Question: Firstly, please take a look at a snippet in 'mule-config.xml':
'''
<model name="userModel">
<service name="userService">
<inbound>
<inbound-endpoint address="http://localhost:63080"/>
</inbound>
<outbound>
<filtering-router>
<outbound-endpoint address="vm://userController"/>
<or>
<restlet:uri-template-filter pattern="/users/{userId}" verbs="GET"/>
<restlet:uri-template-filter pattern="/users" verbs="POST"/>
<restlet:uri-template-filter pattern="/users" verbs="PUT"/>
<restlet:uri-template-filter pattern="/users/{userId}" verbs="DELETE"/>
</or>
</filtering-router>
</outbound>
</service>
<service name="userController">
<inbound>
<inbound-endpoint address="vm://userController"/>
</inbound>
<!-- TODO: How to implement UserController -->
<component class="com.ggd543.mulerestletdemo.user.UserController"/>
</service>
</model>
'''
When I deploy it to '$MULE_HOME/apps', mule complain :

PS: My mule version is 3.1.2 and i am using 'mule-transport-restlet-2.0.jar'
Is there any wrong in my 'mule-config.xml' ?
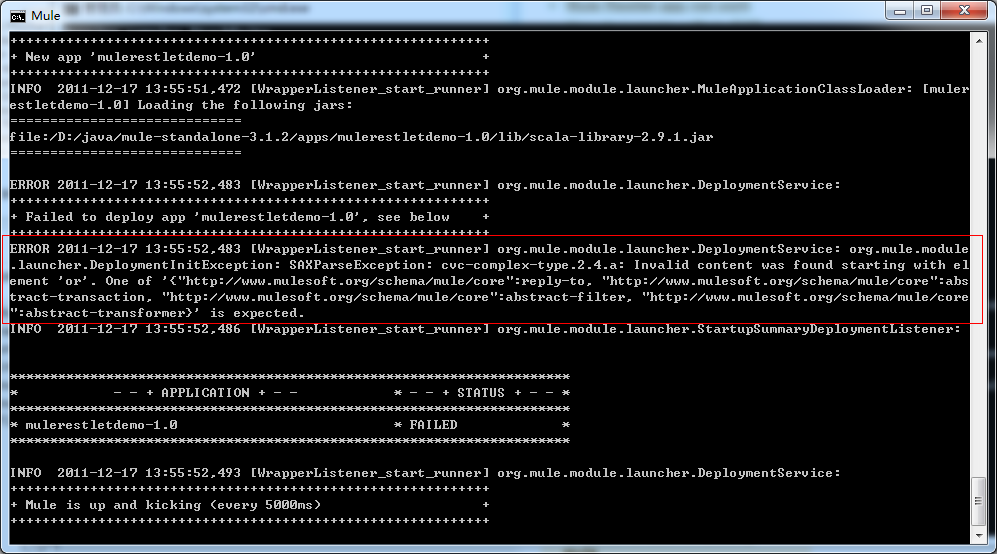
Answer: Change '<or>' to '<or-filter>' will work. The doument (http://www.mulesoft.org/documentation/display/RESTLET/User%27s+Guide#User%27sGuide-URITemplateRouting) is too old. WTF